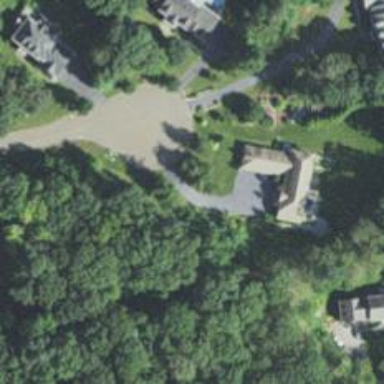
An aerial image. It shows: Residential driveway used as service road.